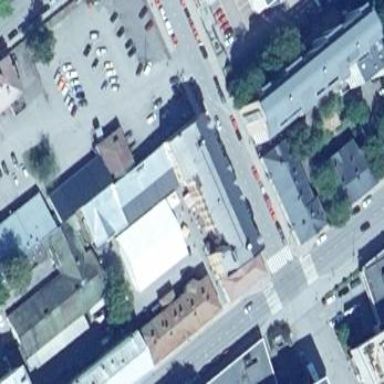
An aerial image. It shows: Gabled roof theater building.